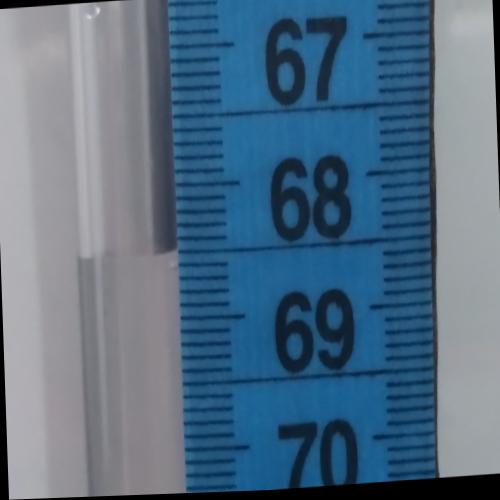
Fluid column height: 68.5 cm